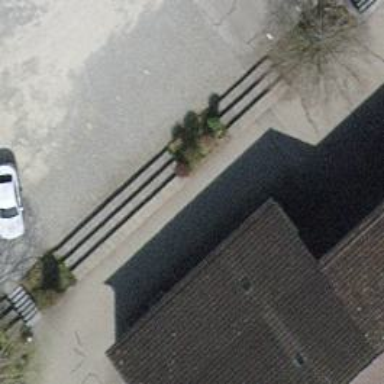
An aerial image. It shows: Set of concrete steps.